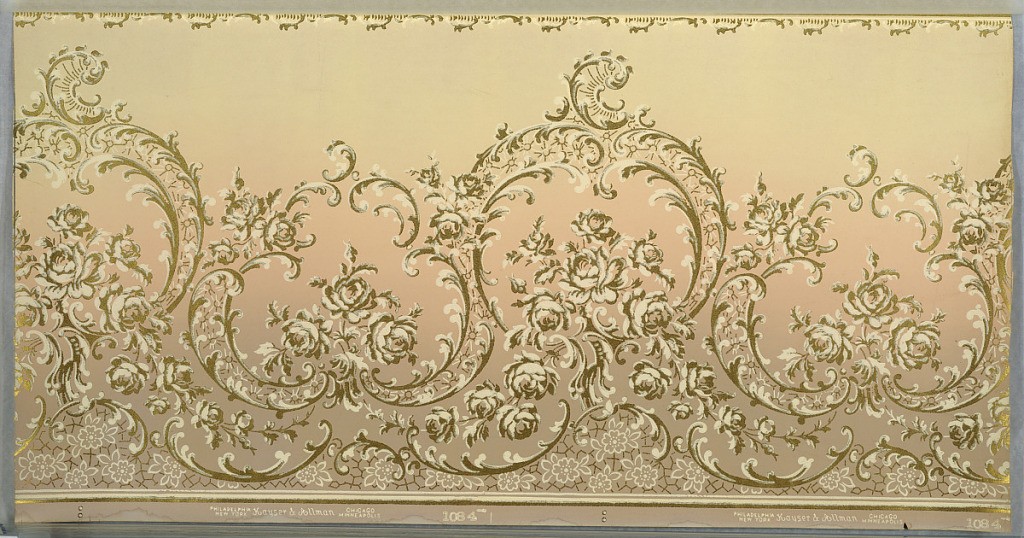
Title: Frieze
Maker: Kayser & Allman
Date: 1905–1915
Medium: Machine-printed paper
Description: Horizontally repeating rococo-inspired pattern. Spindly scrollwork of stylized acanthus leaves and rosebuds rests on a meshwork of flowers and lines. A thin, foliate border runs across the top of the page. Design is machine-printed in olive green and khaki atop an ombre background that, from top to bottom, fades from light brown to pink to tan.